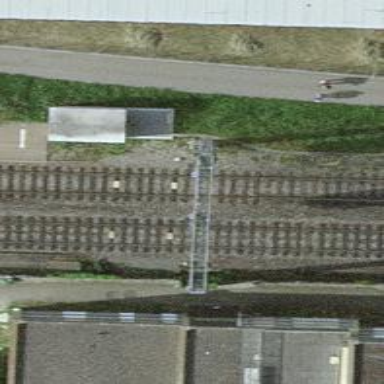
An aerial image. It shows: Railway signal.